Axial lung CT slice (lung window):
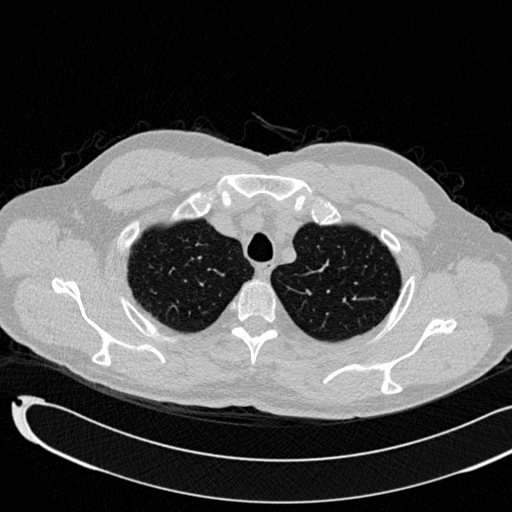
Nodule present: no